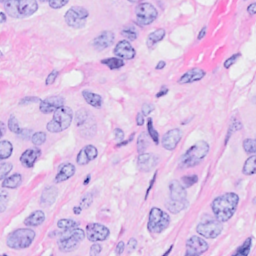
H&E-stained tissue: Breast